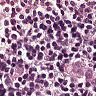
Metastatic tissue present: yes